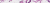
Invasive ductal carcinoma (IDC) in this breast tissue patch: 0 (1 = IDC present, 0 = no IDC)